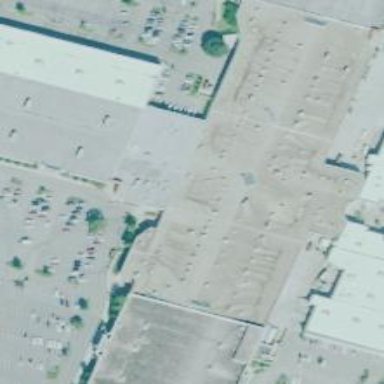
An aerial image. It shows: Mall building.